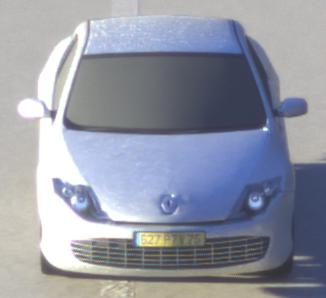
Make: Renault
Model: Laguna Coupé TCe 170
Detailed model: Laguna (III) Coupé
Model produced from: 2010/11
Model produced until: 2011/05
Doors: 2
Color: white
Road condition: dry road
Daytime: sunrise or sunset
Contrast: high contrast